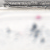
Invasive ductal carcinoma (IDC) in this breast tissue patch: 0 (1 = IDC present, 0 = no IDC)